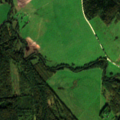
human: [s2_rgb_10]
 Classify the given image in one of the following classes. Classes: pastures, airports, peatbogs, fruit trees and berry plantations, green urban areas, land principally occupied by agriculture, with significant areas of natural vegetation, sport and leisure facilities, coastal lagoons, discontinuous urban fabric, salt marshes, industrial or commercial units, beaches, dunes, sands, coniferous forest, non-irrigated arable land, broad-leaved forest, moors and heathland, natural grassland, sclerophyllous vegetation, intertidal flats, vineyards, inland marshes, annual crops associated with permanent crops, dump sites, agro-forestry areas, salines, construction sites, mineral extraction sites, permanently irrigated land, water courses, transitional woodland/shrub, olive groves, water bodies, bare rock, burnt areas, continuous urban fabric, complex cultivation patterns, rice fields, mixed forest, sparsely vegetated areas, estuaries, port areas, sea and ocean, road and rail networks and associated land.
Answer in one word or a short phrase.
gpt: non-irrigated arable land, pastures, land principally occupied by agriculture, with significant areas of natural vegetation, mixed forest, transitional woodland/shrub